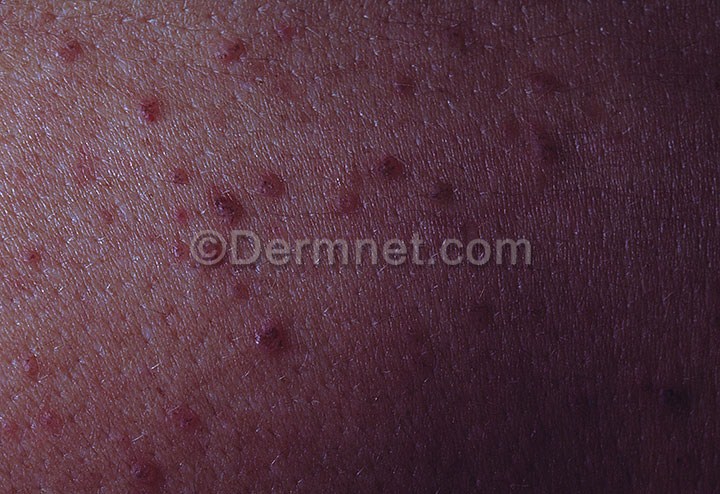
Disease: Bullous Disease Photos